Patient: sex F, age 76
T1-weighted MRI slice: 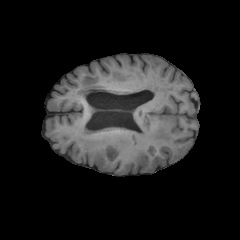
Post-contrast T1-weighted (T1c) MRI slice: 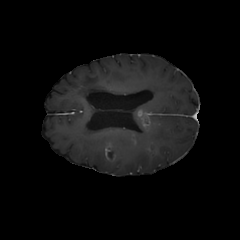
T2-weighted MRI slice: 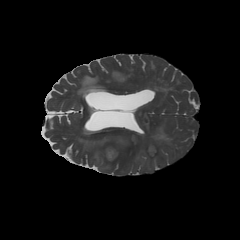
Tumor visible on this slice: yes
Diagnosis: Glioblastoma, IDH-wildtype
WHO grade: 4